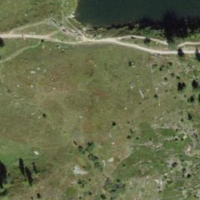
EUNIS habitat code: 23
Species observed at this site:
Lysandra bellargus
Stenurella melanura
Plantago alpina
Euphorbia cyparissias
Arcyptera fusca